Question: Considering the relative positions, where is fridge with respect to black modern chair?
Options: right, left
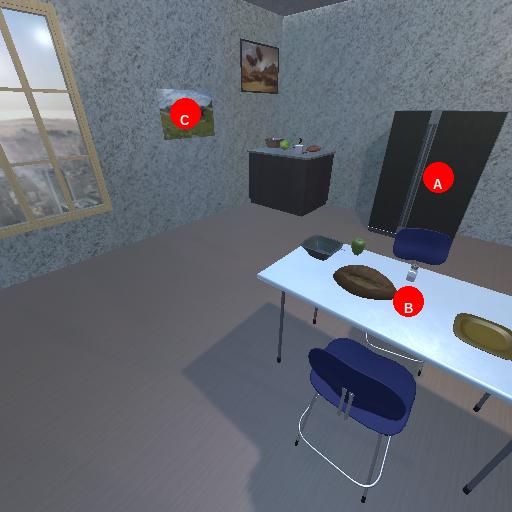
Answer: right